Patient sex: F
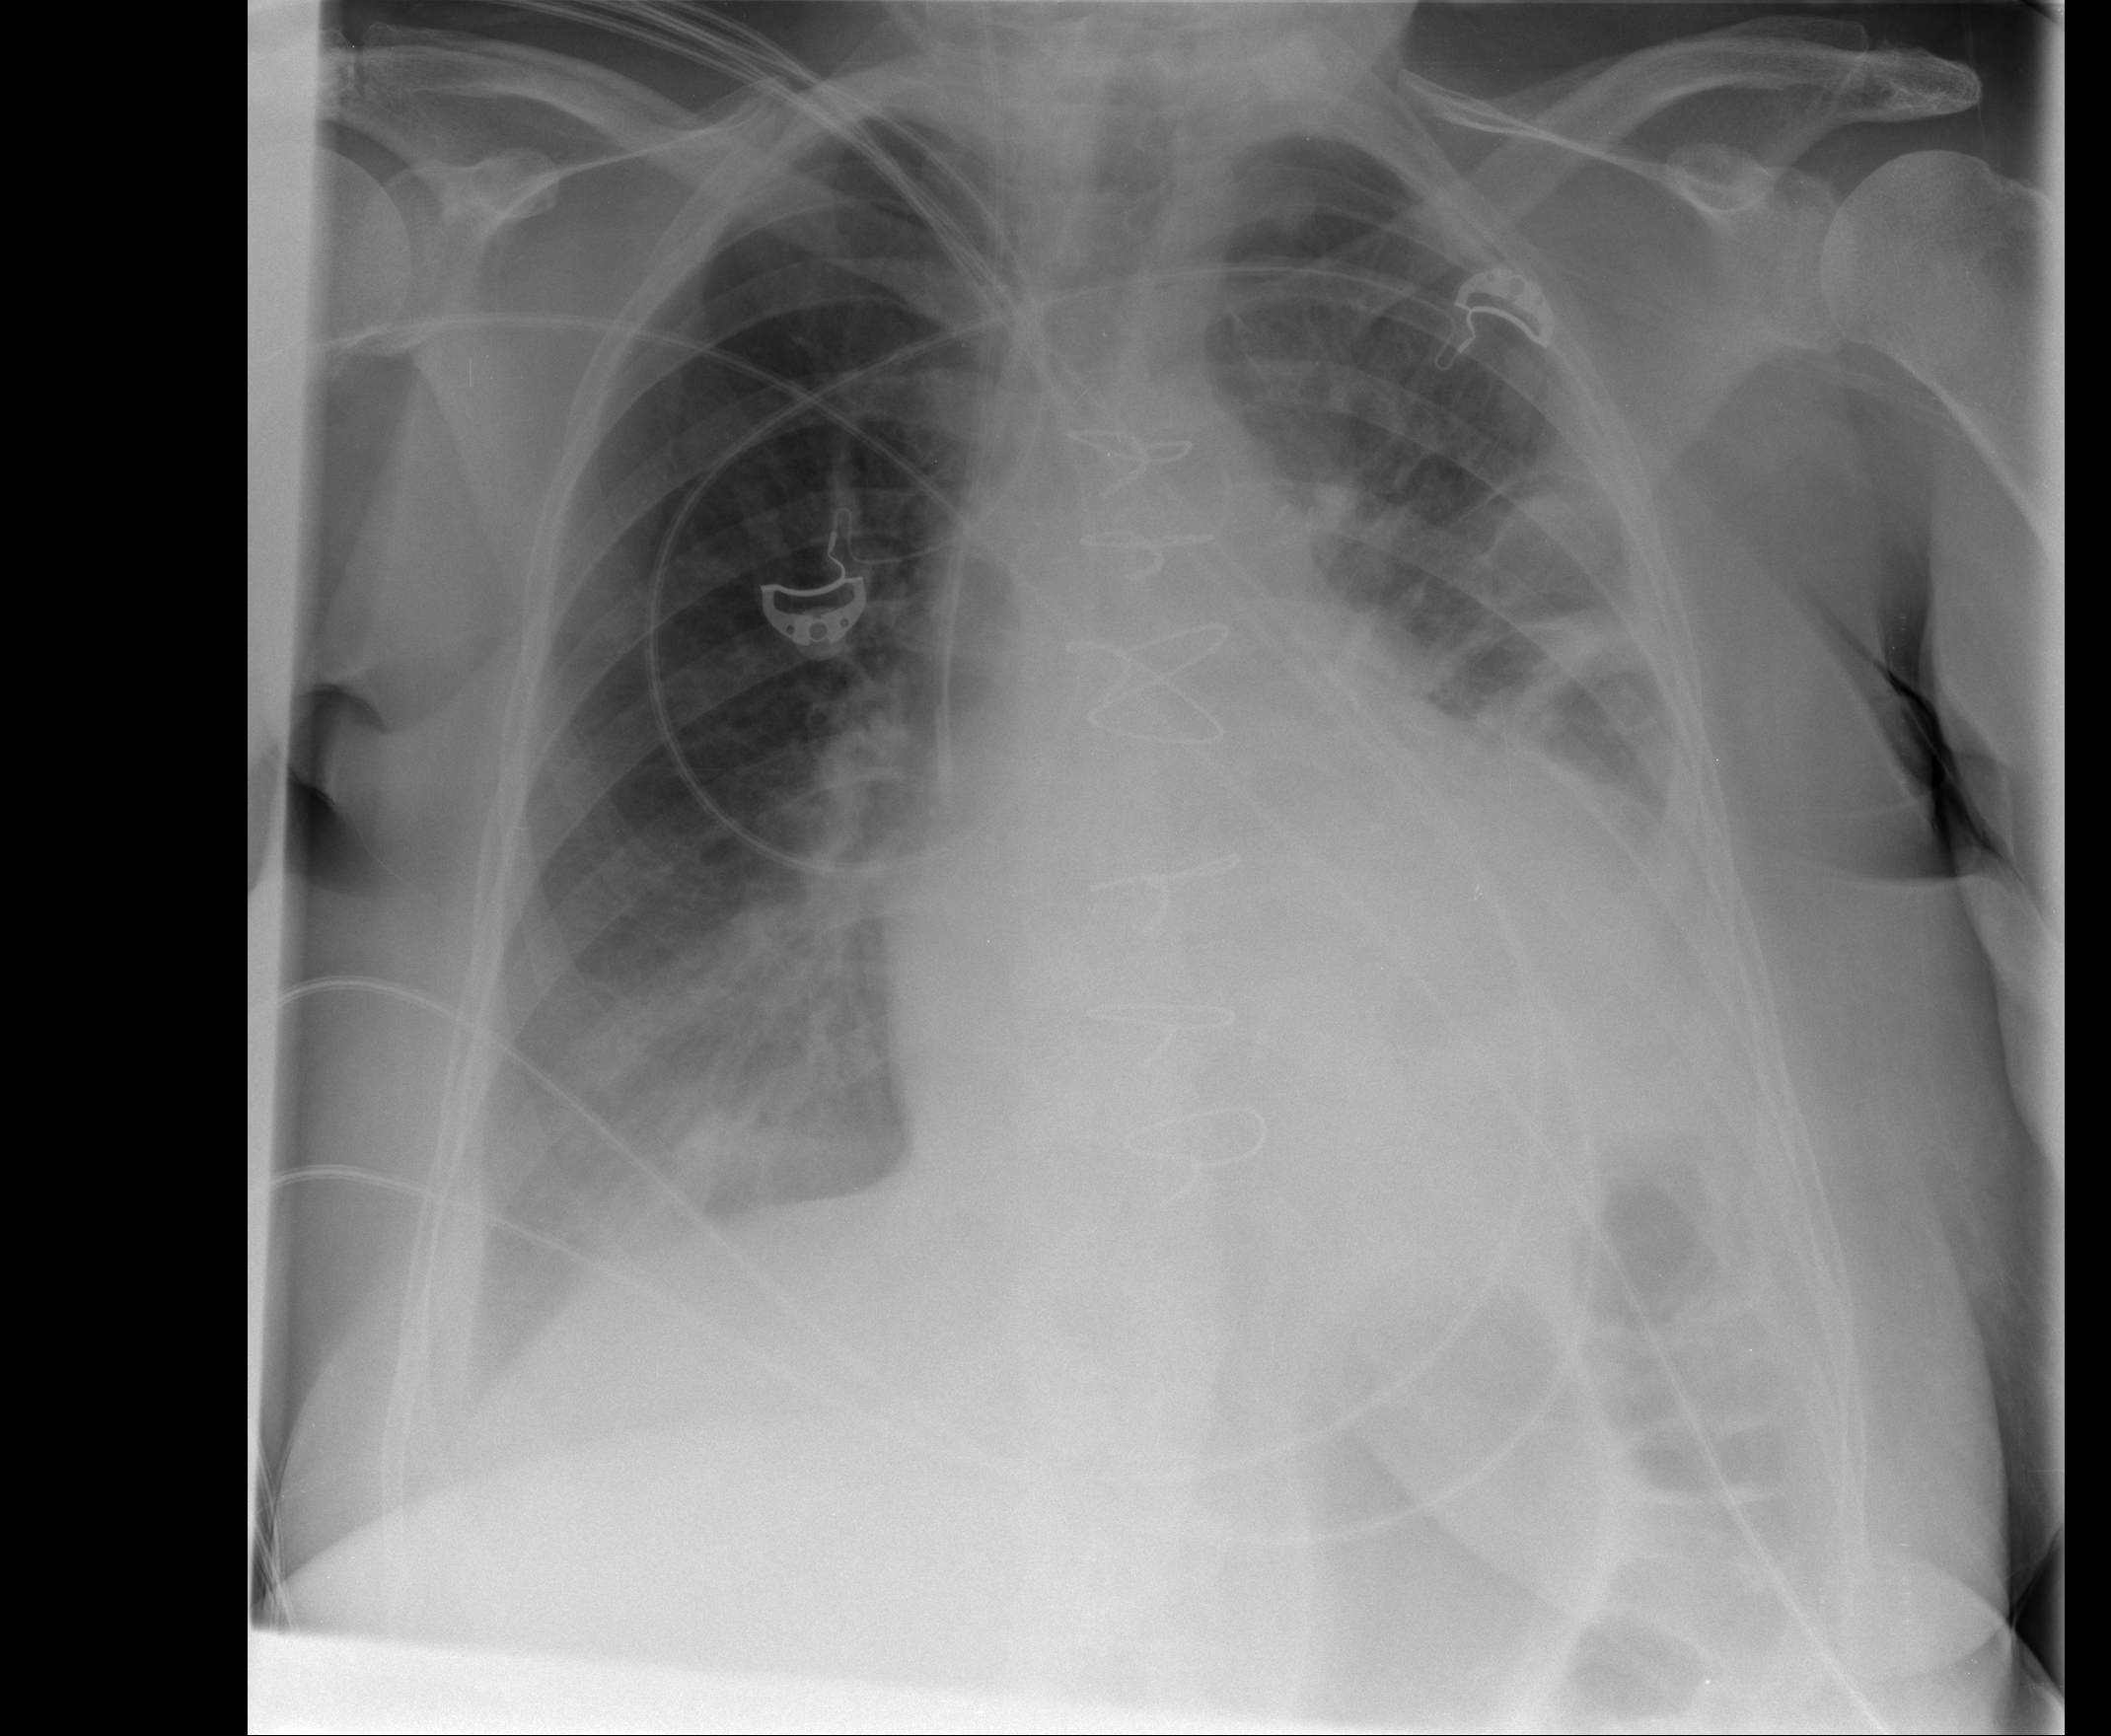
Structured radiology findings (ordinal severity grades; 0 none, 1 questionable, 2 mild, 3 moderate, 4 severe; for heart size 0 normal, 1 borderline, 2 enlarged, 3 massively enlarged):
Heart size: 2
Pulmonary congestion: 1
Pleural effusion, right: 2
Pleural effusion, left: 3
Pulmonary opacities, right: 2
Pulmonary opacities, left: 1
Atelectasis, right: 3
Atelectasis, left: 3